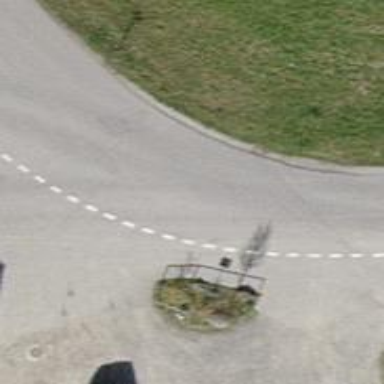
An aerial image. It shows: Service road with pebblestone surface.